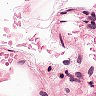
Metastatic tissue present: no